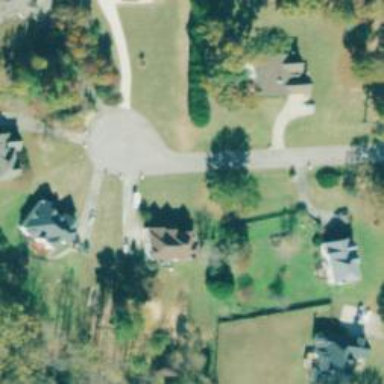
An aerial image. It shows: Residential road.